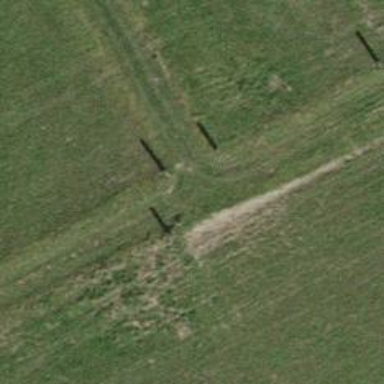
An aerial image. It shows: Fence.